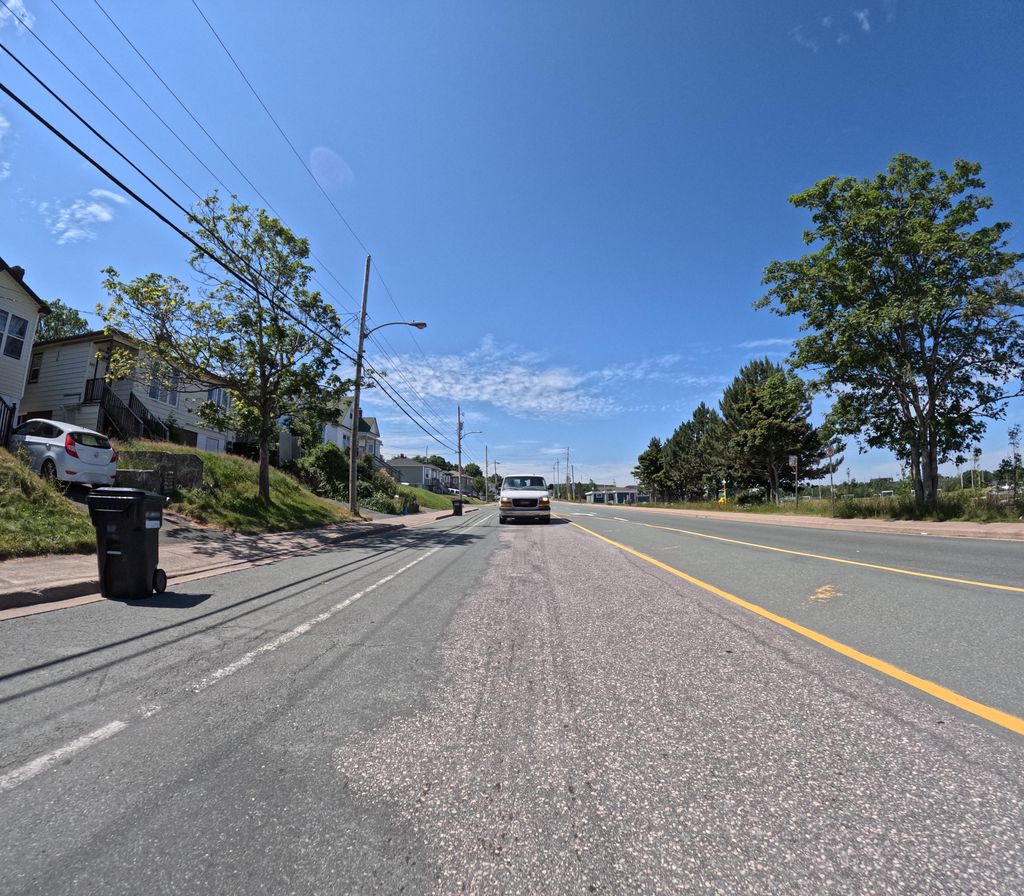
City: st_johns